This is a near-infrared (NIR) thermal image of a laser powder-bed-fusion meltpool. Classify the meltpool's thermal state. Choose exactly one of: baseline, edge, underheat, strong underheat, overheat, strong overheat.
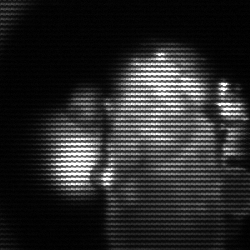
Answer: strong underheat